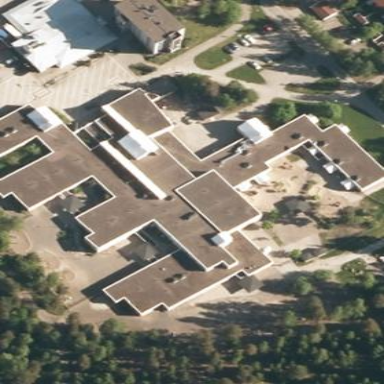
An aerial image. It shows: School building.